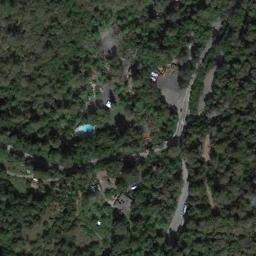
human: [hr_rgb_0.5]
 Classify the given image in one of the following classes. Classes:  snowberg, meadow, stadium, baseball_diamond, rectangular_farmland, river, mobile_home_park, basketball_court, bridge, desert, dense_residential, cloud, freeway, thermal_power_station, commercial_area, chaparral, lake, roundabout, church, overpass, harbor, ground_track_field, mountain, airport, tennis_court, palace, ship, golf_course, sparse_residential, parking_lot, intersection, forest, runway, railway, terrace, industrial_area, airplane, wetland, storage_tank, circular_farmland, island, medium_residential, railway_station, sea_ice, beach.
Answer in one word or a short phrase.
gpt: forest